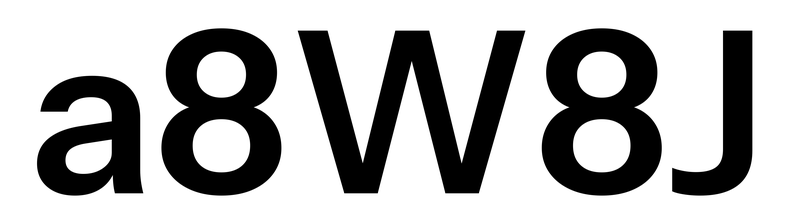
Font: InstrumentSans_SemiBold